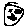
Label: smiley face